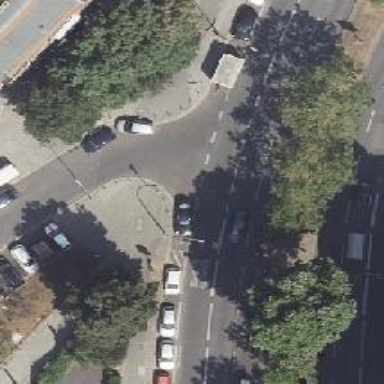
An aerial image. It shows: Unmarked road crossing.